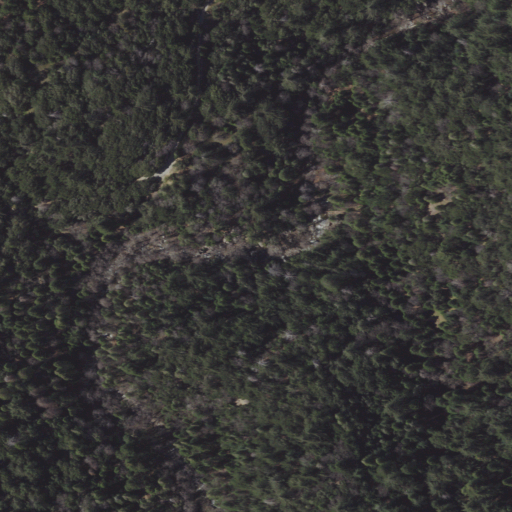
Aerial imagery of rock in California named Heart Rock containing evergreen forest, open development, and mixed forest